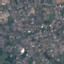
Land use / land cover class: Residential